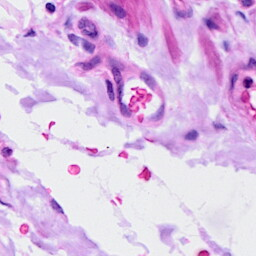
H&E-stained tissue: Ovarian